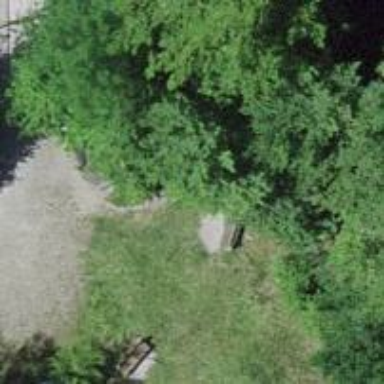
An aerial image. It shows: Bench made of concrete and wood.